Interaction volume radius: 5 \u00c5
Interaction volume height: 30 \u00c5
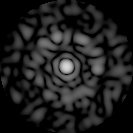
Disorder parameter: 0.8314